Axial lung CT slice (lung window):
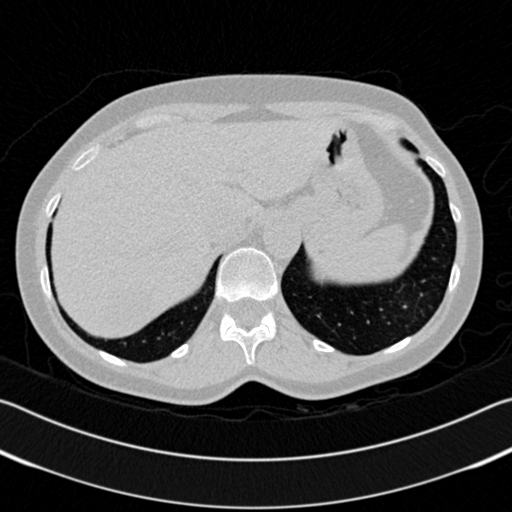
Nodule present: no